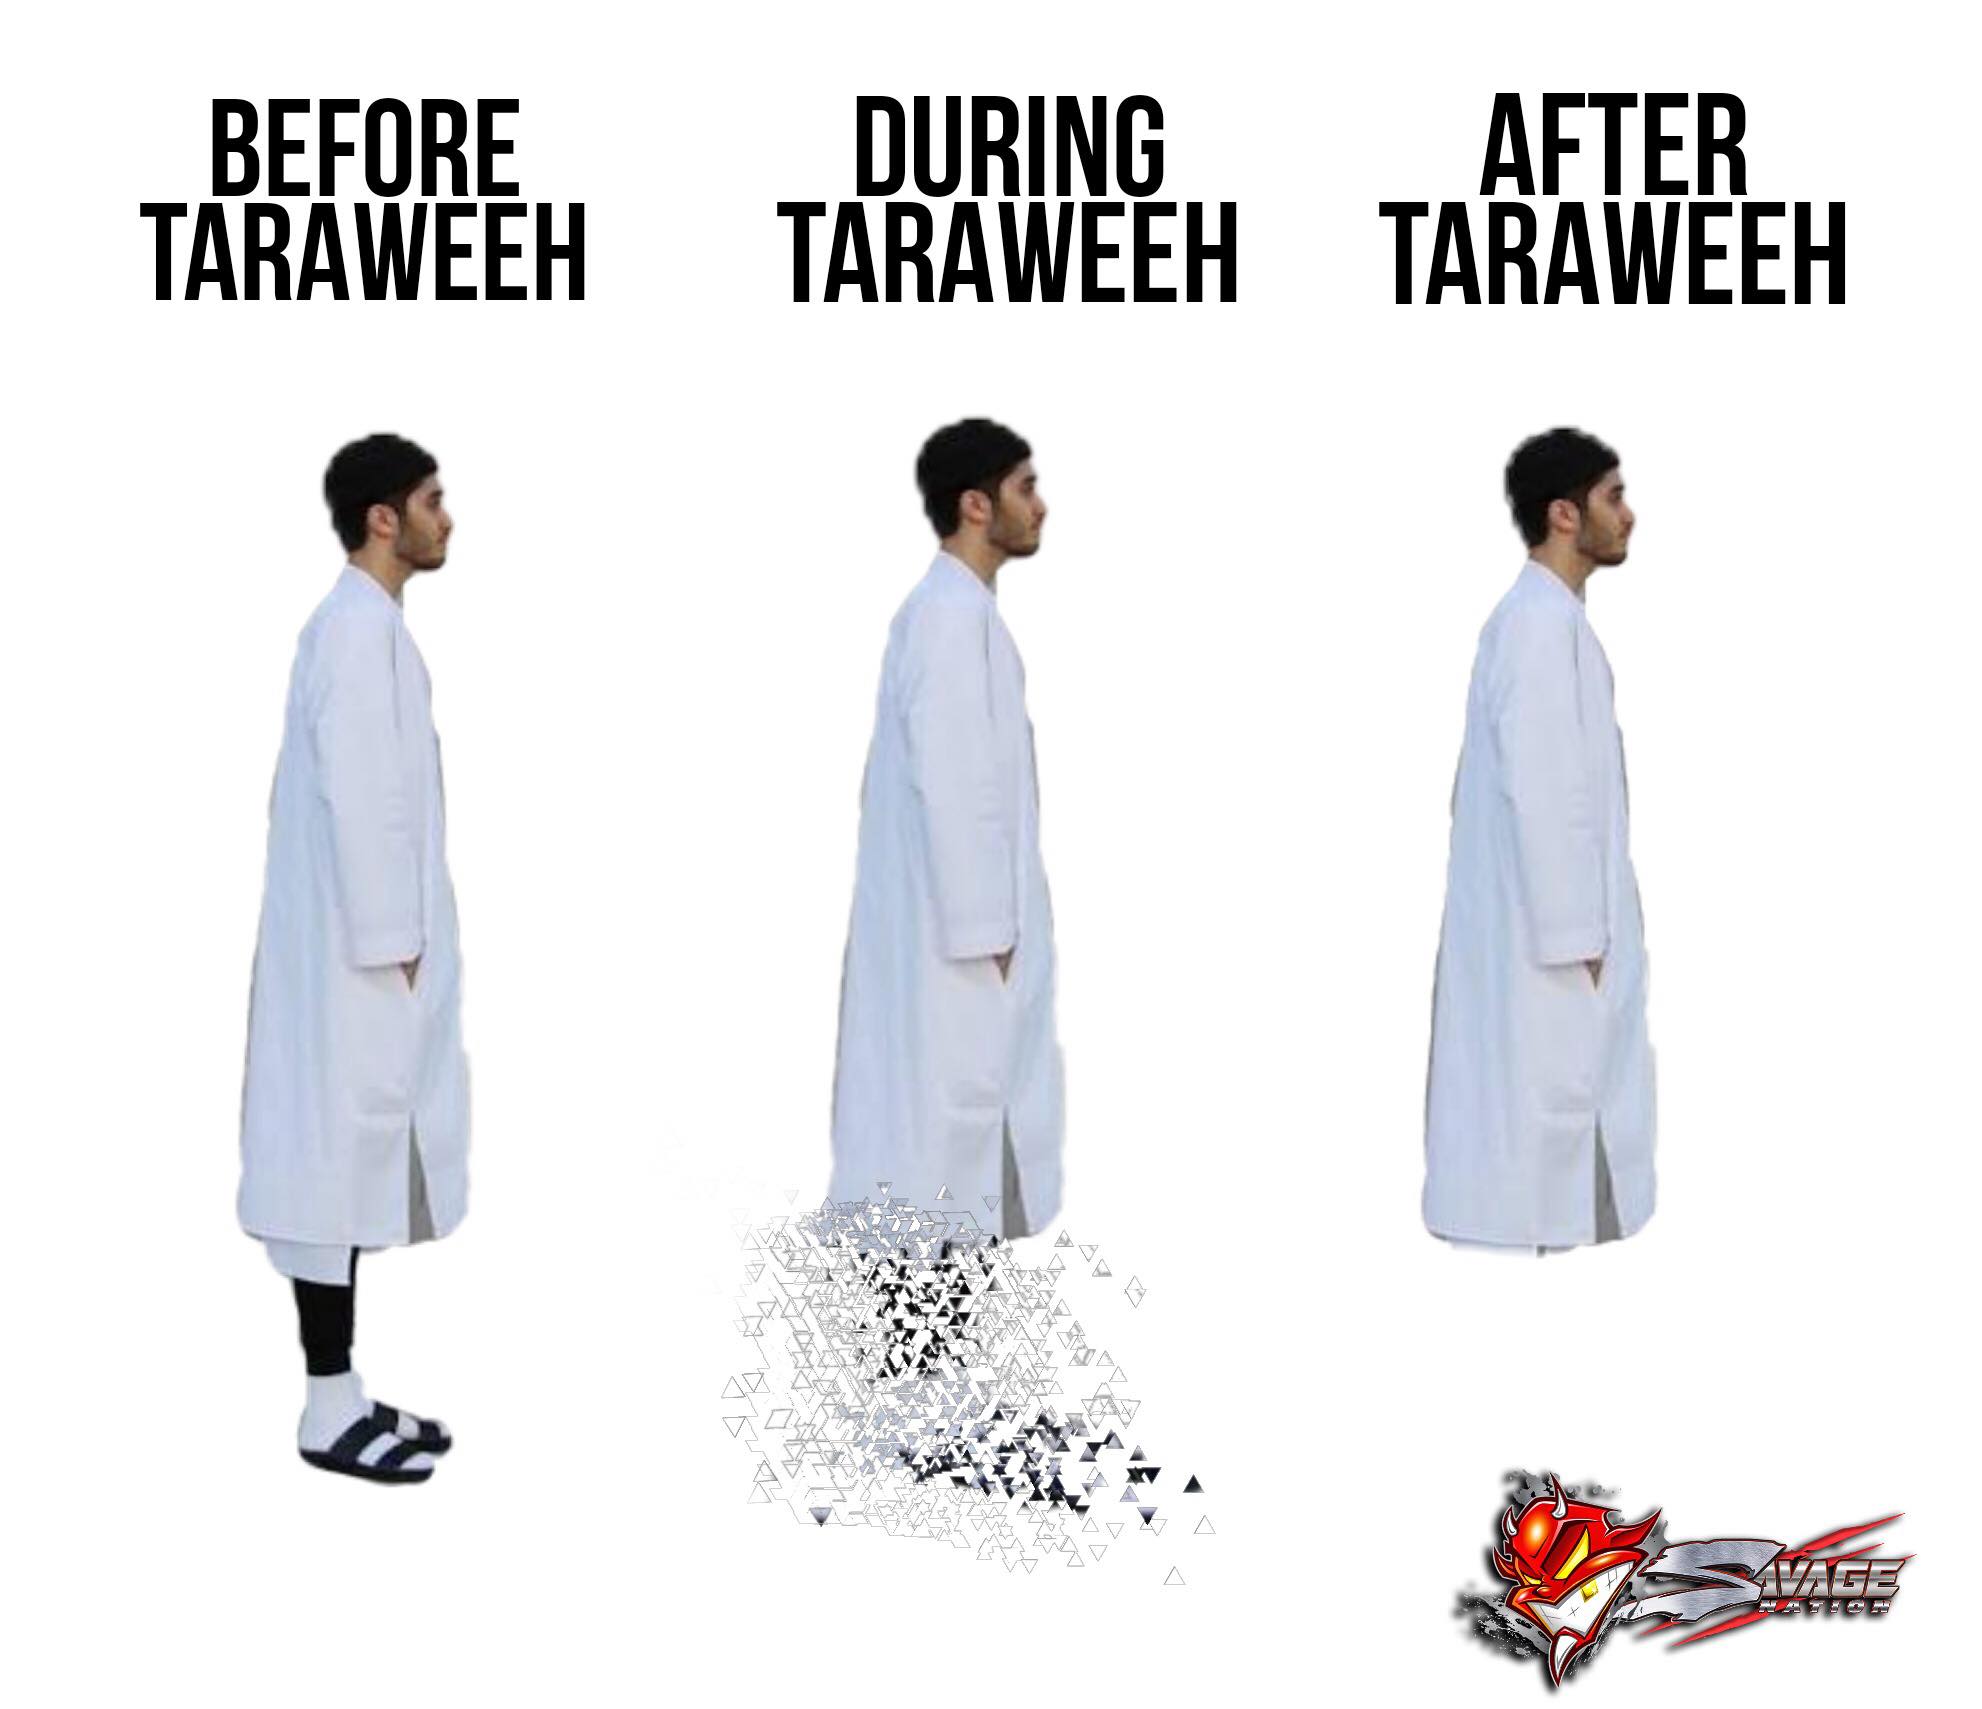
Caption: BEFORE TARAWEEH     DURING TARAWEEH    AFTER TARAWEEH
Label: non-hate